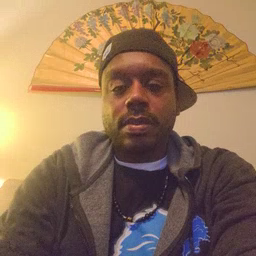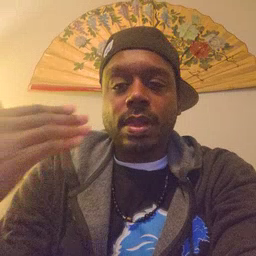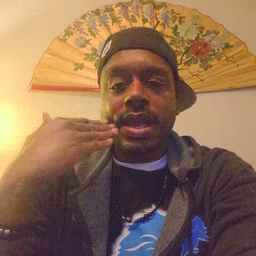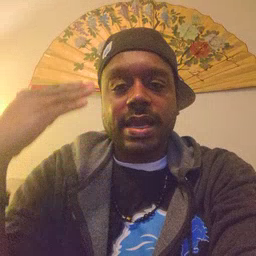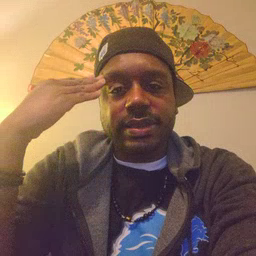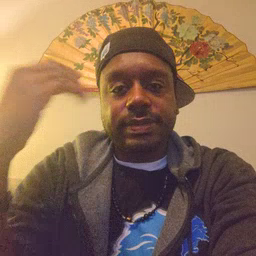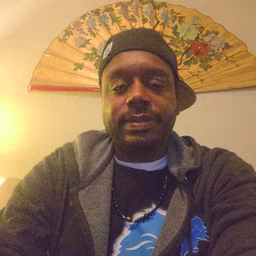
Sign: head